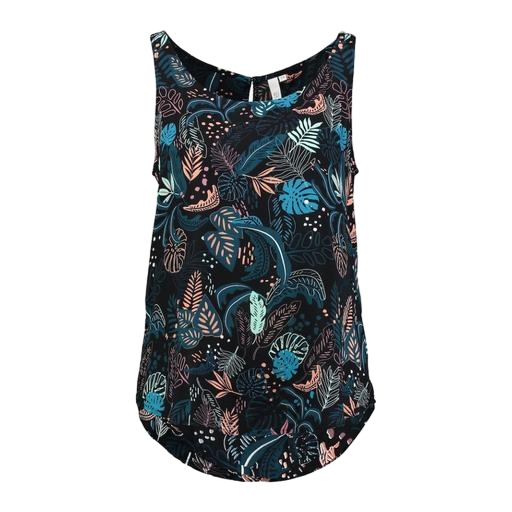
black patterned tank top, black petite printed high-low top only macy, black sleeveless floral-print shirt, white background